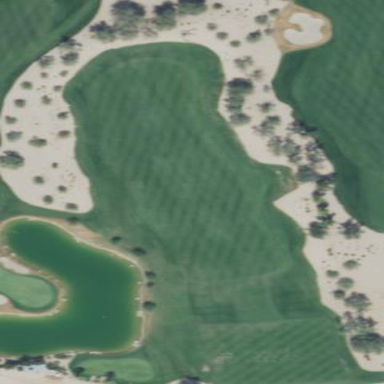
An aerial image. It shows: Rough grassy area used for golf.